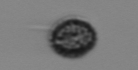
Label: Pseudochattonella_farcimen